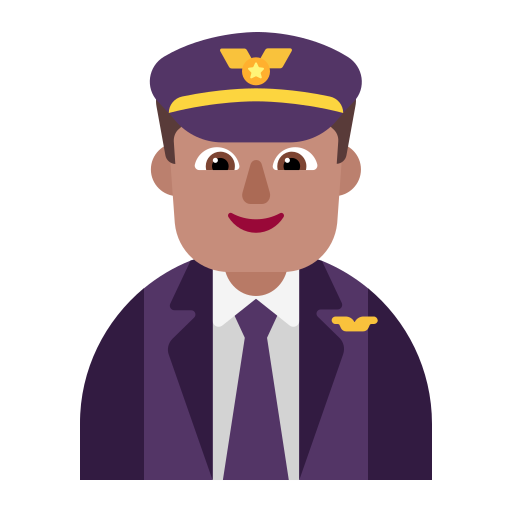
man pilot flat